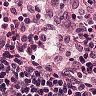
Metastatic tissue present: no